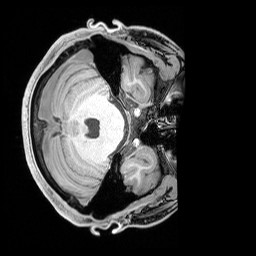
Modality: T1w
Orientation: axial
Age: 24
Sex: male
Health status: healthy
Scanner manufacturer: siemens
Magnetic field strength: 3 T
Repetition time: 1.65 s
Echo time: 0.00182 s